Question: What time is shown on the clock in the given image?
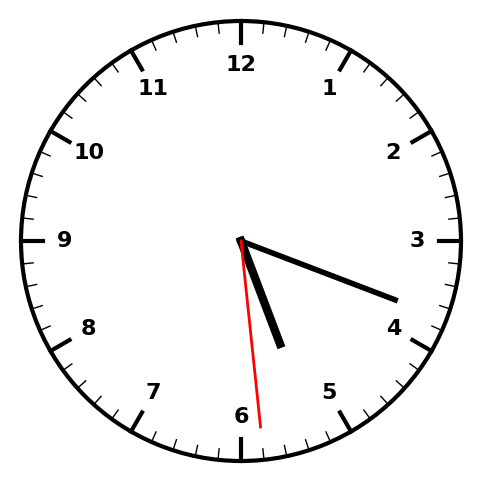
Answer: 05:18:29